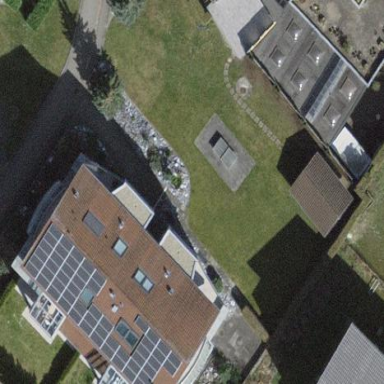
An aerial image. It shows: Solar power generator.